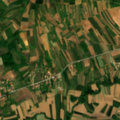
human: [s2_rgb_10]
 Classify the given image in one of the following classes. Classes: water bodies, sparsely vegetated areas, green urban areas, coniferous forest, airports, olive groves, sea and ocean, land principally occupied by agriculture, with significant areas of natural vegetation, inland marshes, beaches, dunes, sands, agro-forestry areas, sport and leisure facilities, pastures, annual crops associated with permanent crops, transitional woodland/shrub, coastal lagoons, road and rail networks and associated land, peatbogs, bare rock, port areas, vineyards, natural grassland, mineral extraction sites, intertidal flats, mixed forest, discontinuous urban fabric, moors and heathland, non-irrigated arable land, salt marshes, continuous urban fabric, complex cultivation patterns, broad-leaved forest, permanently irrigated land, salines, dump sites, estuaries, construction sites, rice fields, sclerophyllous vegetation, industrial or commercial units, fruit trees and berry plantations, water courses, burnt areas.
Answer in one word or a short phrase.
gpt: discontinuous urban fabric, non-irrigated arable land, complex cultivation patterns